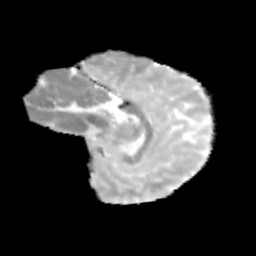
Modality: MD
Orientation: sagittal
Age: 10
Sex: female
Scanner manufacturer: siemens
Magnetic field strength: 3 T
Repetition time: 3.8 s
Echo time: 0.07 s